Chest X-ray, PA view. Patient: 59 years old, sex M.
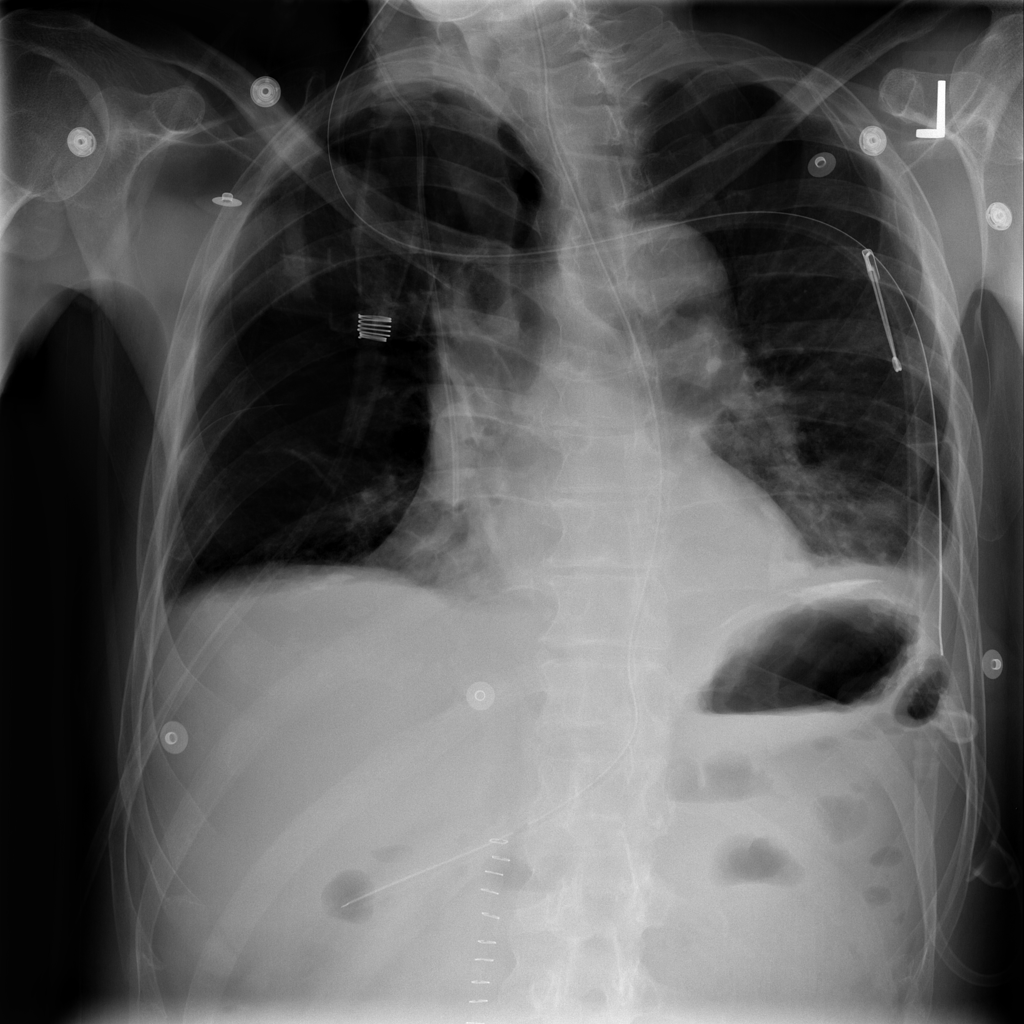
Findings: Atelectasis, Effusion